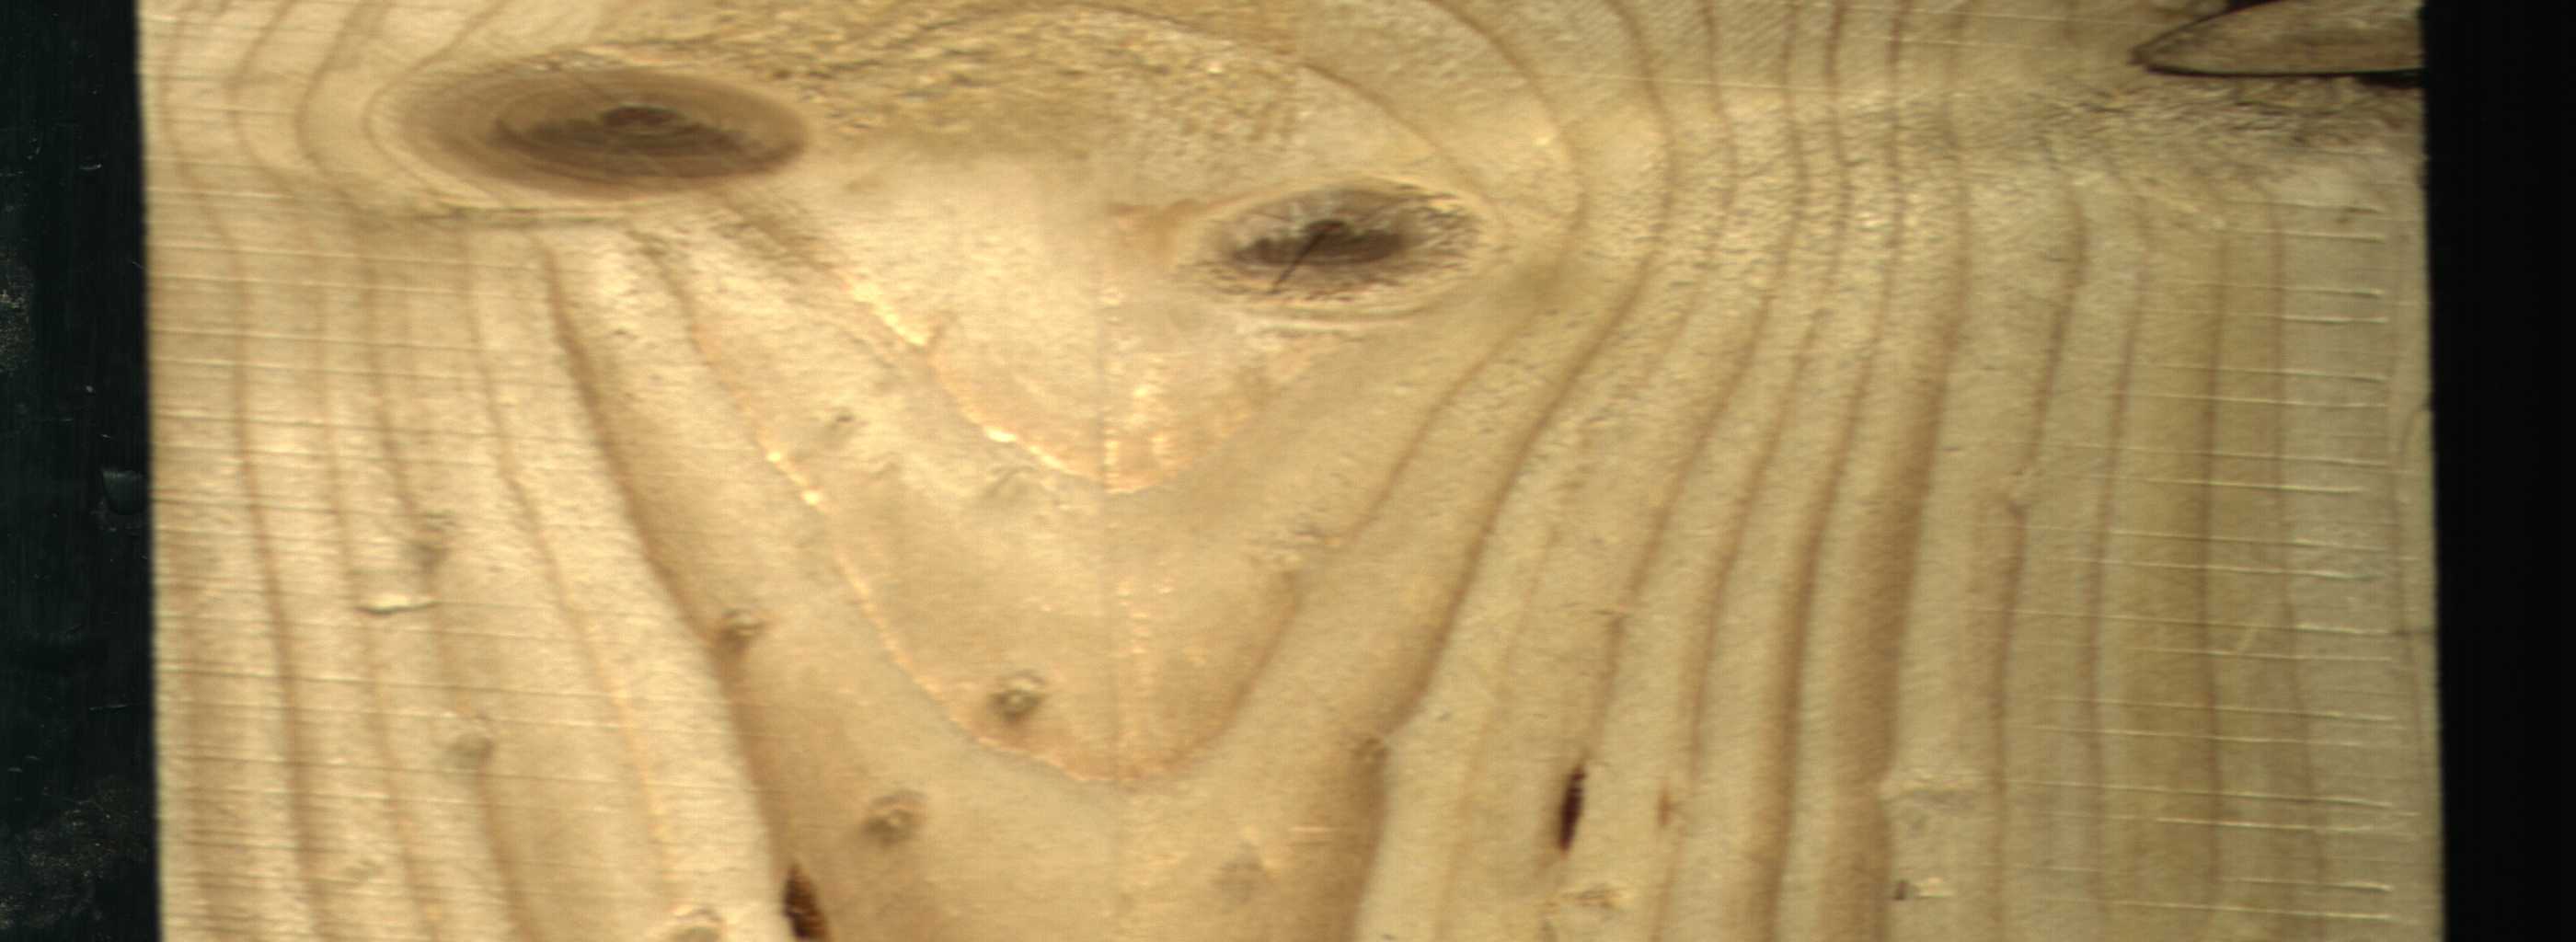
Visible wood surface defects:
resin
resin
knot_with_crack
Live_Knot
Live_Knot